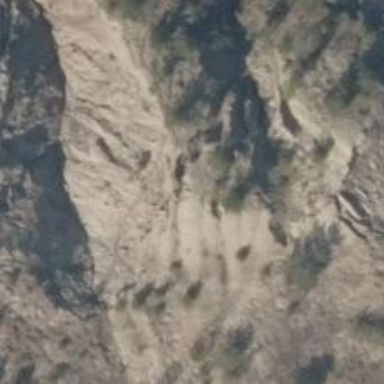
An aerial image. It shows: Cliff in nature.